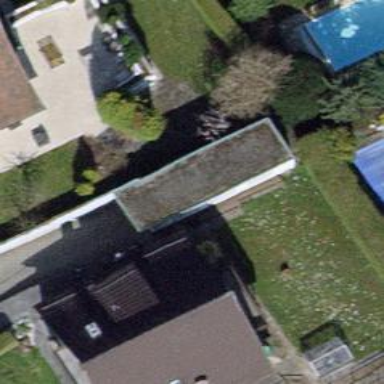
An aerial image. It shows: Garage.